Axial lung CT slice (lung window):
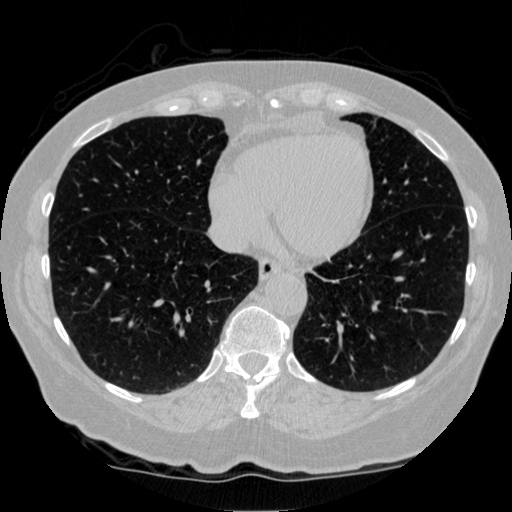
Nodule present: no